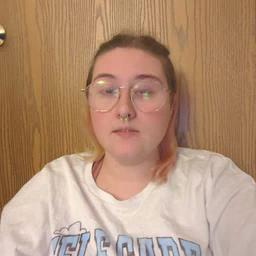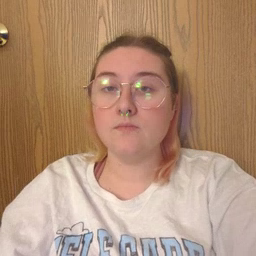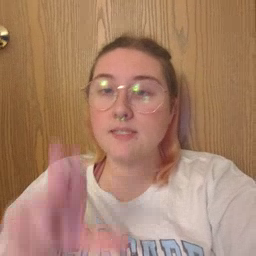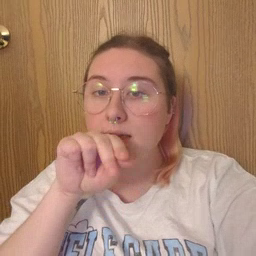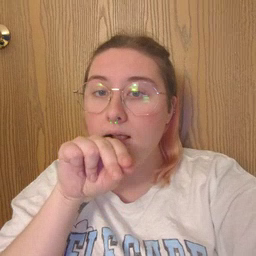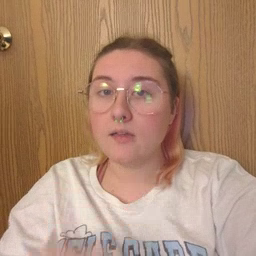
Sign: duck